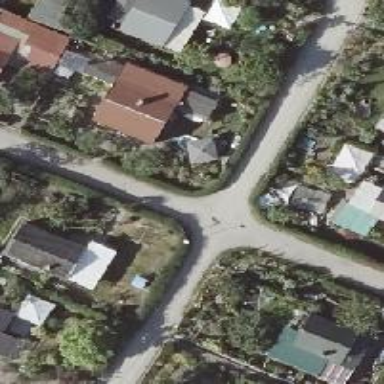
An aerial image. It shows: Footway along the road.